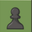
Piece: bP